Question: I'm trying to implement maxlength on a textarea. In IE7, 'window.clipboardData.getData("Text")' returns the correct number of characters copied. in IE8, the same call returns 0. What's wrong?
here is the js
'''
var someRule= {
"textarea" : function(element) {
element.onpaste = function() {
var copied = window.clipboardData.getData("Text");
alert('copied length = '+copied.length);
}
}
};
Behaviour.register(someRule);
'''

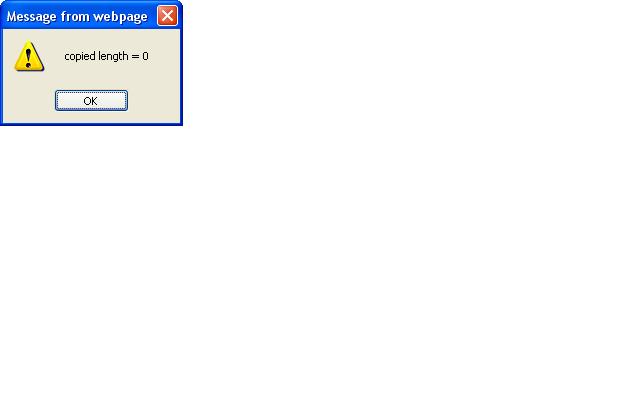
Answer: There is a security setting in IE8:
To prevent a web site from reading your clipboard, take the following steps:
Go to Tools->Internet Options.
Click on the Security Tab.
Click on "Custom Level."
Scroll down to the Scripting section under Settings.
Set "Allow paste operations via script" to Disable or Prompt.
Press the OK buttons to close the dialog boxes.
In your case, this setting is probably disabled.